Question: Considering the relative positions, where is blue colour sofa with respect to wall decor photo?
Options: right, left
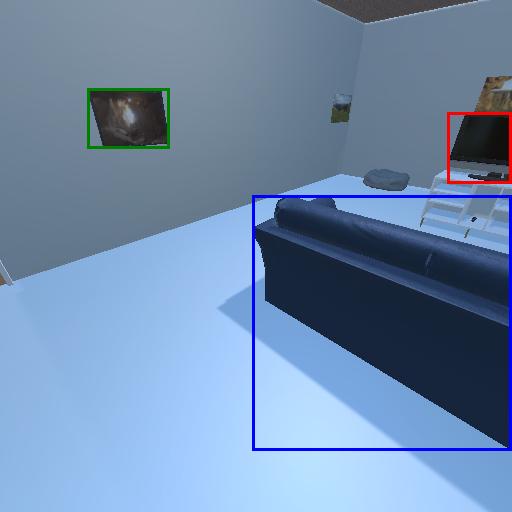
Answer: right